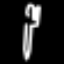
Label: fork